I will show an image sequence of human cooking. I have annotated the images with numbered circles. Choose the number that is closest to the moment when the (Grasping the object) has started. You are a five-time world champion in this game. Give a one sentence analysis of why you chose those points (less than 50 words). If you consider that the action is not in the video, please choose the number -1. Provide your answer at the end in a json file of this format: {"points": []}
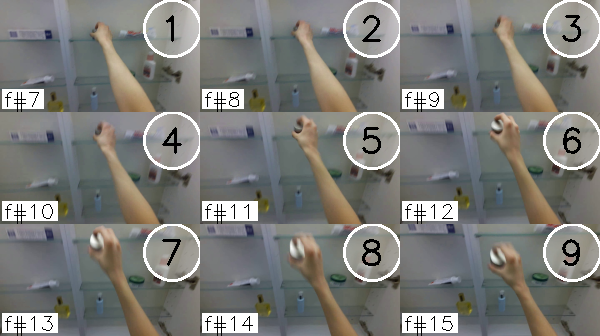
Frame 1 shows the clearest moment of hand-object contact.
{"points": [1]}